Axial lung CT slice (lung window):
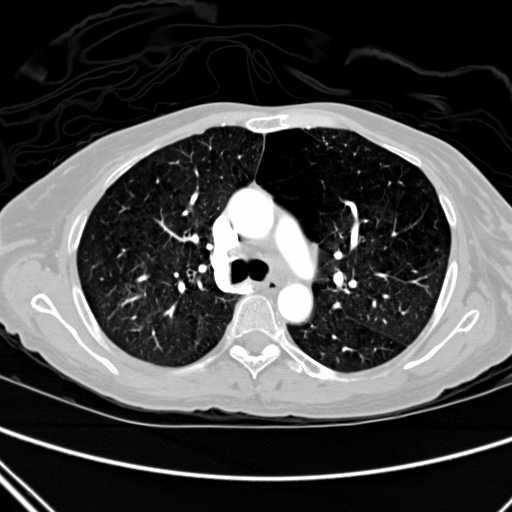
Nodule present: no